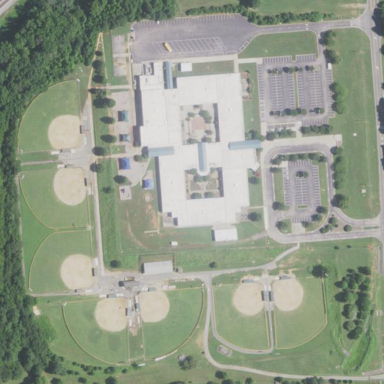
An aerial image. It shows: School.